Question: My problem actually looks around displaying the map inside the modal, but when I loop for each data to display them I've got an error:
> Error: Map container not found.
and that was terrible because that took me all day without any slites results.
# The Class That Contain (Map) :
'''
import React, { Component } from 'react'
import {
Modal, Form, Input, Label, message, Tooltip, Icon, Cascader, Select, Row, Col, Checkbox, Button, AutoComplete,
} from 'antd';
import 'antd/dist/antd.css';
import L from 'leaflet'
import 'leaflet/dist/leaflet.css'
export default class MoreInfo extends Component {
state = {
visible: false
}
showModal = () => {
this.setState({
visible: true,
});
}
handleOk = (e) => {
console.log(e);
this.setState({
visible: false,
});
}
handleCancel = (e) => {
console.log(e);
this.setState({
visible: false,
});
}
/****************************** */
handlePositionMap = () => {
const center = ["34.0389", "-6.8166"];
let map2 = document.querySelector('#map');
map2 = L.map('map').setView(center, 13);
let token = 'pk.eyJ1IjoidnVkaWRlIiwiYSI6ImNqdWw0bmVlNDF3eGs0MW9hYjlyNWI1d3gifQ.BF_c4537GAPelCGeJwMqCg'
let icon = L.icon({
iconUrl: 'https://unpkg.com/leaflet@1.4.0/dist/images/marker-icon.png',
});
L.tileLayer('https://api.mapbox.com/v4/mapbox.streets/{z}/{x}/{y}.png?access_token=${token}', {
maxZoom: 18,
minZoom: 7,
attribution: '©️ <a href="#">Golan</a>'
}).addTo(map2);
L.marker(center, {icon: icon}).addTo(map2);
}
componentDidMount(){
this.handlePositionMap();
}
render() {
return (
<div>
<Button type="primary" onClick={this.showModal}>
More
</Button>
<Modal
title="More Info"
visible={this.state.visible}
onOk={this.handleOk}
onCancel={this.handleCancel}
>
<Form.Item label="Location" >
<div id="map" style={{"width": "206px","height": "113.8px"}} ></div>
</Form.Item>
<p>Some contents...</p>
<p>Some contents...</p>
<p>Some contents...</p>
</Modal>
</div>
)
}
}
'''
'''
<script src="https://cdnjs.cloudflare.com/ajax/libs/react/16.6.1/umd/react.production.min.js"></script>
<script src="https://cdnjs.cloudflare.com/ajax/libs/react-dom/16.6.1/umd/react-dom.production.min.js"></script>
'''
# Second, Where was called :
'''
class Place extends Component {
constructor(props){
super(props);
this.state = {
place: this.props.place,
locals: this.props.locals,
firstLoad: 0,
cartItems: [],
buttonName: "",
}
}
componentDidMount(){
console.log("[Place] -> componentDidMount() : ");
console.log(this.state.place);
if(localStorage.getItem("cartItems")){
this.setState({ cartItems: JSON.parse(localStorage.getItem("cartItems")) });
}
//this.handlePositionMap();
console.log("-----------------------------------");
}
render(h) {
console.log("Place :", this.props.place);
return (
<div>
{ this.props.place ? (
<Card key={this.props.place.id } >
<CardMedia
style={{height: 0, paddingTop: '55.25%'}}
image="https://s3-eu-west-1.amazonaws.com/parkings.bepark.eu/488/5ab8e253a27cb4.58776216.jpeg"
title="test"
/>
<CardContent>
<Typography gutterBottom variant="headline" component="h2">
{ this.capitalize(this.props.place.local_name) }
</Typography>
<Typography component="p">
{ this.capitalize(this.props.place.local_address) }
</Typography>
</CardContent>
<CardFooter>
<CardActions>
<MoreInfo
place={this.props.place}
locals={this.props.locals}
/>
&nbsp;
<Modal
modal_name="Edit"
place={this.props.place}
locals={this.props.locals}
handleEdited={this.props.handleEdited}
handleLoadPlace={this.props.handleLoadPlace}
/>
<Popconfirm title="Are you sure?" onConfirm={() => this.handlClickDelete(this.props.place.id)} okText="Yes" cancelText="No">
<Button size="small" variant="contained" color="secondary" >
Delete
</Button>
</Popconfirm>
</CardActions>
</CardFooter>
</Card>
): null
}
</div>
);
}
}
export default Place;
'''
# The Class Who Generate All Places :
'''
/ ...
{ (Array.isArray(this.state.places) && this.state.places.length) ? (this.state.places.map( place => (
<Grid item xs={12} sm={3} lg={4} xl={3} key={place.id} >
<Place
place={place}
locals={this.state.locals}
handleDelete={this.handleDelete}
handleLoadPlace={this.handleLoadPlace}
handleEdited={this.handleEdited}
handleAddToCart={ this.test.bind(this) }
handleCartPlaceExists={this.handleExistPlace.bind(this)}
/>
</Grid>
))): "No Places found" }
/...
'''
# Result :

> Could you Help Me please to find the solution, and I'm looking forward to your answers Thank You ^_^
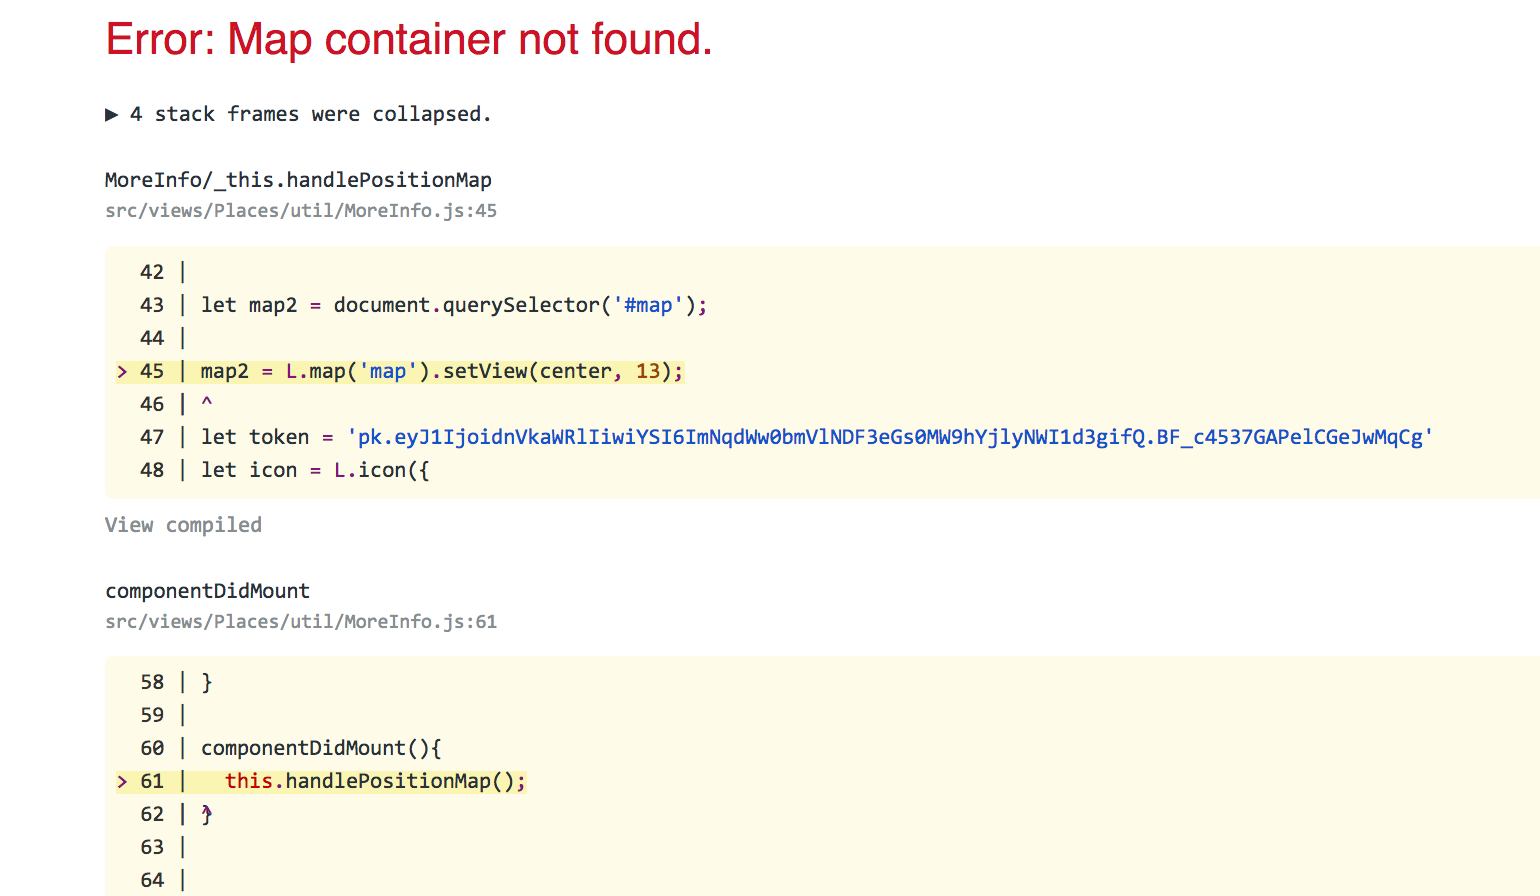
Answer: As the error states , from <URL>:
> Instantiates a map object given the DOM ID of a '<div>' element
Here is a simple example:
'''
class Map extends Component {
componentDidMount(){
const map = L.map('map').setView([51.505, -0.09], 13);
L.tileLayer('https://api.tiles.mapbox.com/v4/{id}/{z}/{x}/{y}.png?access_token=pk.eyJ1IjoibWFwYm94IiwiYSI6ImNpejY4NXVycTA2emYycXBndHRqcmZ3N3gifQ.rJcFIG214AriISLbB6B5aw', {
maxZoom: 18,
attribution: 'Map data &copy; <a href="https://www.openstreetmap.org/">OpenStreetMap</a> contributors, ' +
'<a href="https://creativecommons.org/licenses/by-sa/2.0/">CC-BY-SA</a>, ' +
'Imagery ©️ <a href="https://www.mapbox.com/">Mapbox</a>',
id: 'mapbox.streets'
}).addTo(map);
}
render() {
return (
<div id="map"/>
);
}
}
'''
<URL>